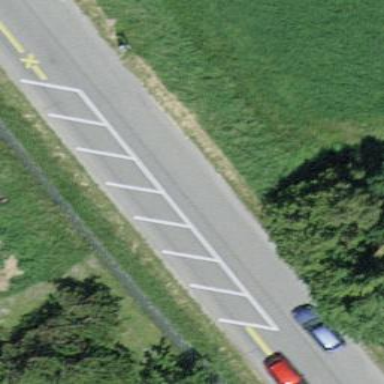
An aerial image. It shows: Parking lane.